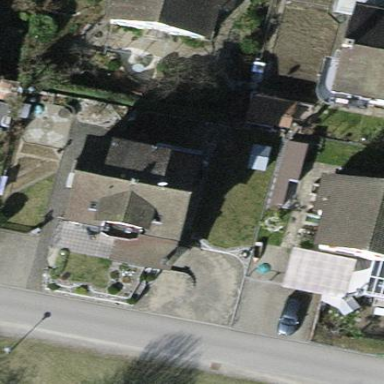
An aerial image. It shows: Detached building.